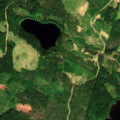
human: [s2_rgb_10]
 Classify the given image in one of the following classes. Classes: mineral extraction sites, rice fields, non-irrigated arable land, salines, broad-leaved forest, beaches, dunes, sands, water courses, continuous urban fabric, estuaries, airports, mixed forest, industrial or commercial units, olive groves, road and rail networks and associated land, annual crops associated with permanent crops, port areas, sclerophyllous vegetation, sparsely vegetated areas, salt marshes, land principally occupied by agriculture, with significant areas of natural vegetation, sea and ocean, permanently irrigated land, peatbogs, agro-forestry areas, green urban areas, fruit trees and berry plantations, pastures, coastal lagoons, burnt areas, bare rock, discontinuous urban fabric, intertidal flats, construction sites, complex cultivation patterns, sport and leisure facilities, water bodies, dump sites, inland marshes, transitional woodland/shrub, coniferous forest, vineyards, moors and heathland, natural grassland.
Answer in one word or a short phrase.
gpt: coniferous forest, mixed forest, transitional woodland/shrub, water bodies